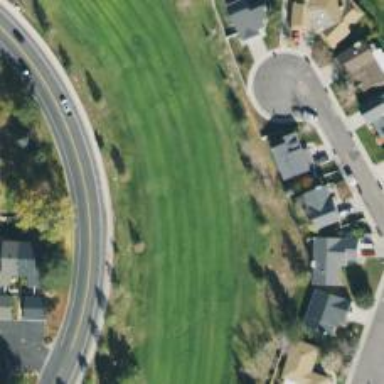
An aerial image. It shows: View of golf hole.